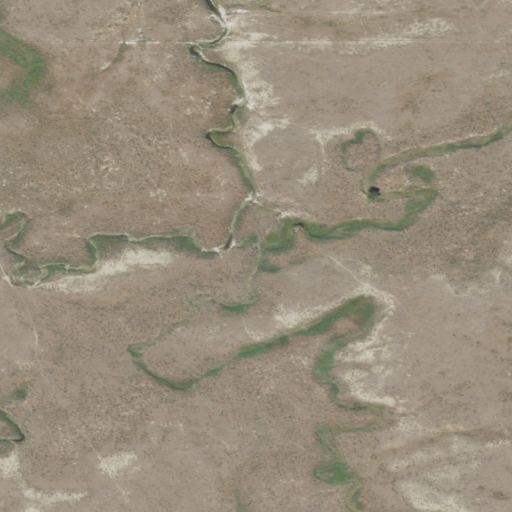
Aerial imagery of valley in Montana named Stove Coulee containing shrub and grassland